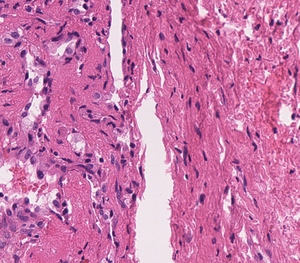
Tumor epithelial tissue: no
Tumor-associated stroma tissue: yes
Normal tissue: no